Field crop: maize
Growth stage: 2
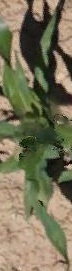
Species: maize